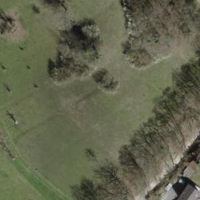
EUNIS habitat code: 25
Species observed at this site:
Polygonia c-album